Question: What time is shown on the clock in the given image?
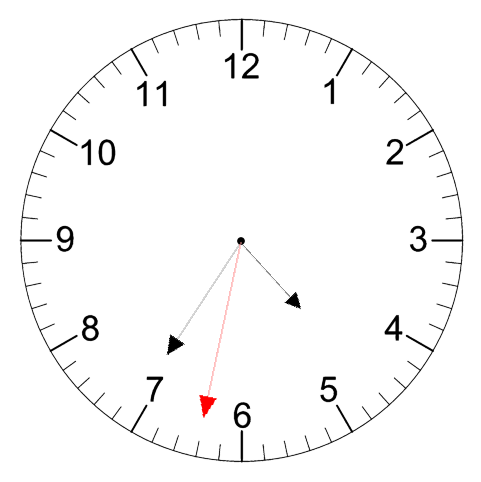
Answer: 04:35:32